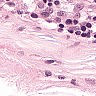
Metastatic tissue present: no